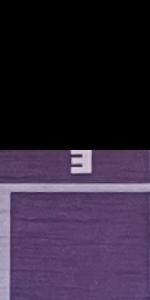
Label: Empty